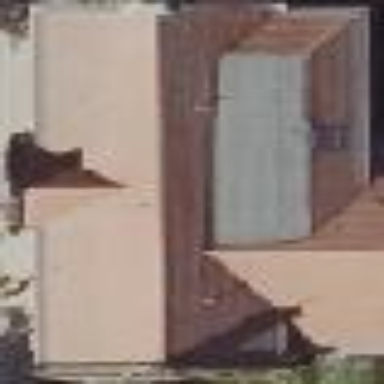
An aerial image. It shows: Building with gabled roof.